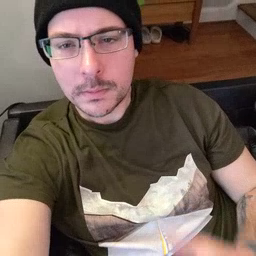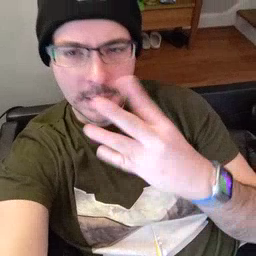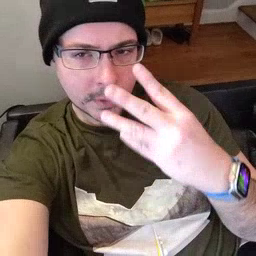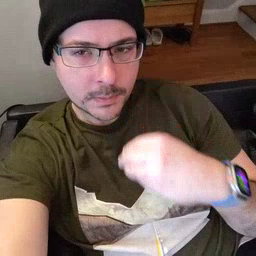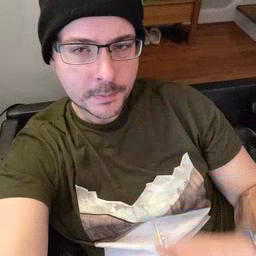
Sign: sleepy